Field crop: maize
Growth stage: 2
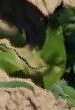
Species: maize